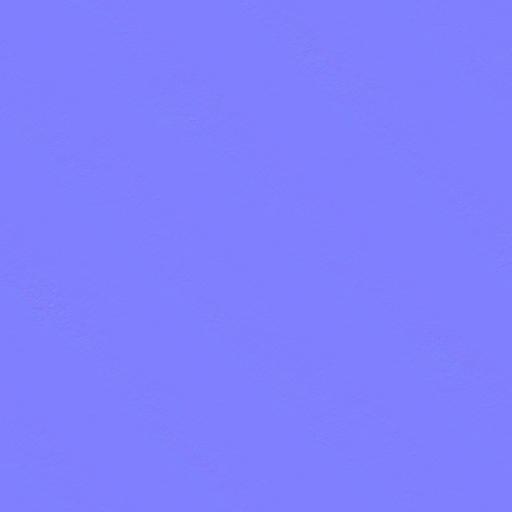
candy cane christmas coating red sugar white